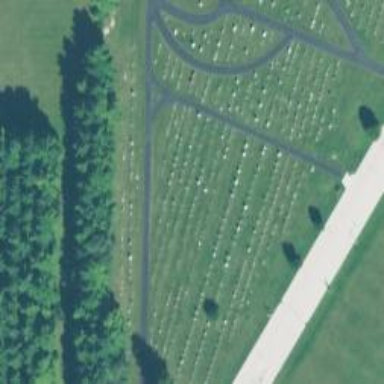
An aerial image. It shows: Cemetery.